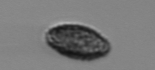
Label: Pseudochattonella_farcimen